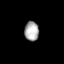
Tissue: skin
Cell type: Epithelial cells
Senescence score: 0.1935
Nuclear area (px): 273
Mean DAPI intensity: 171.821